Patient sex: F
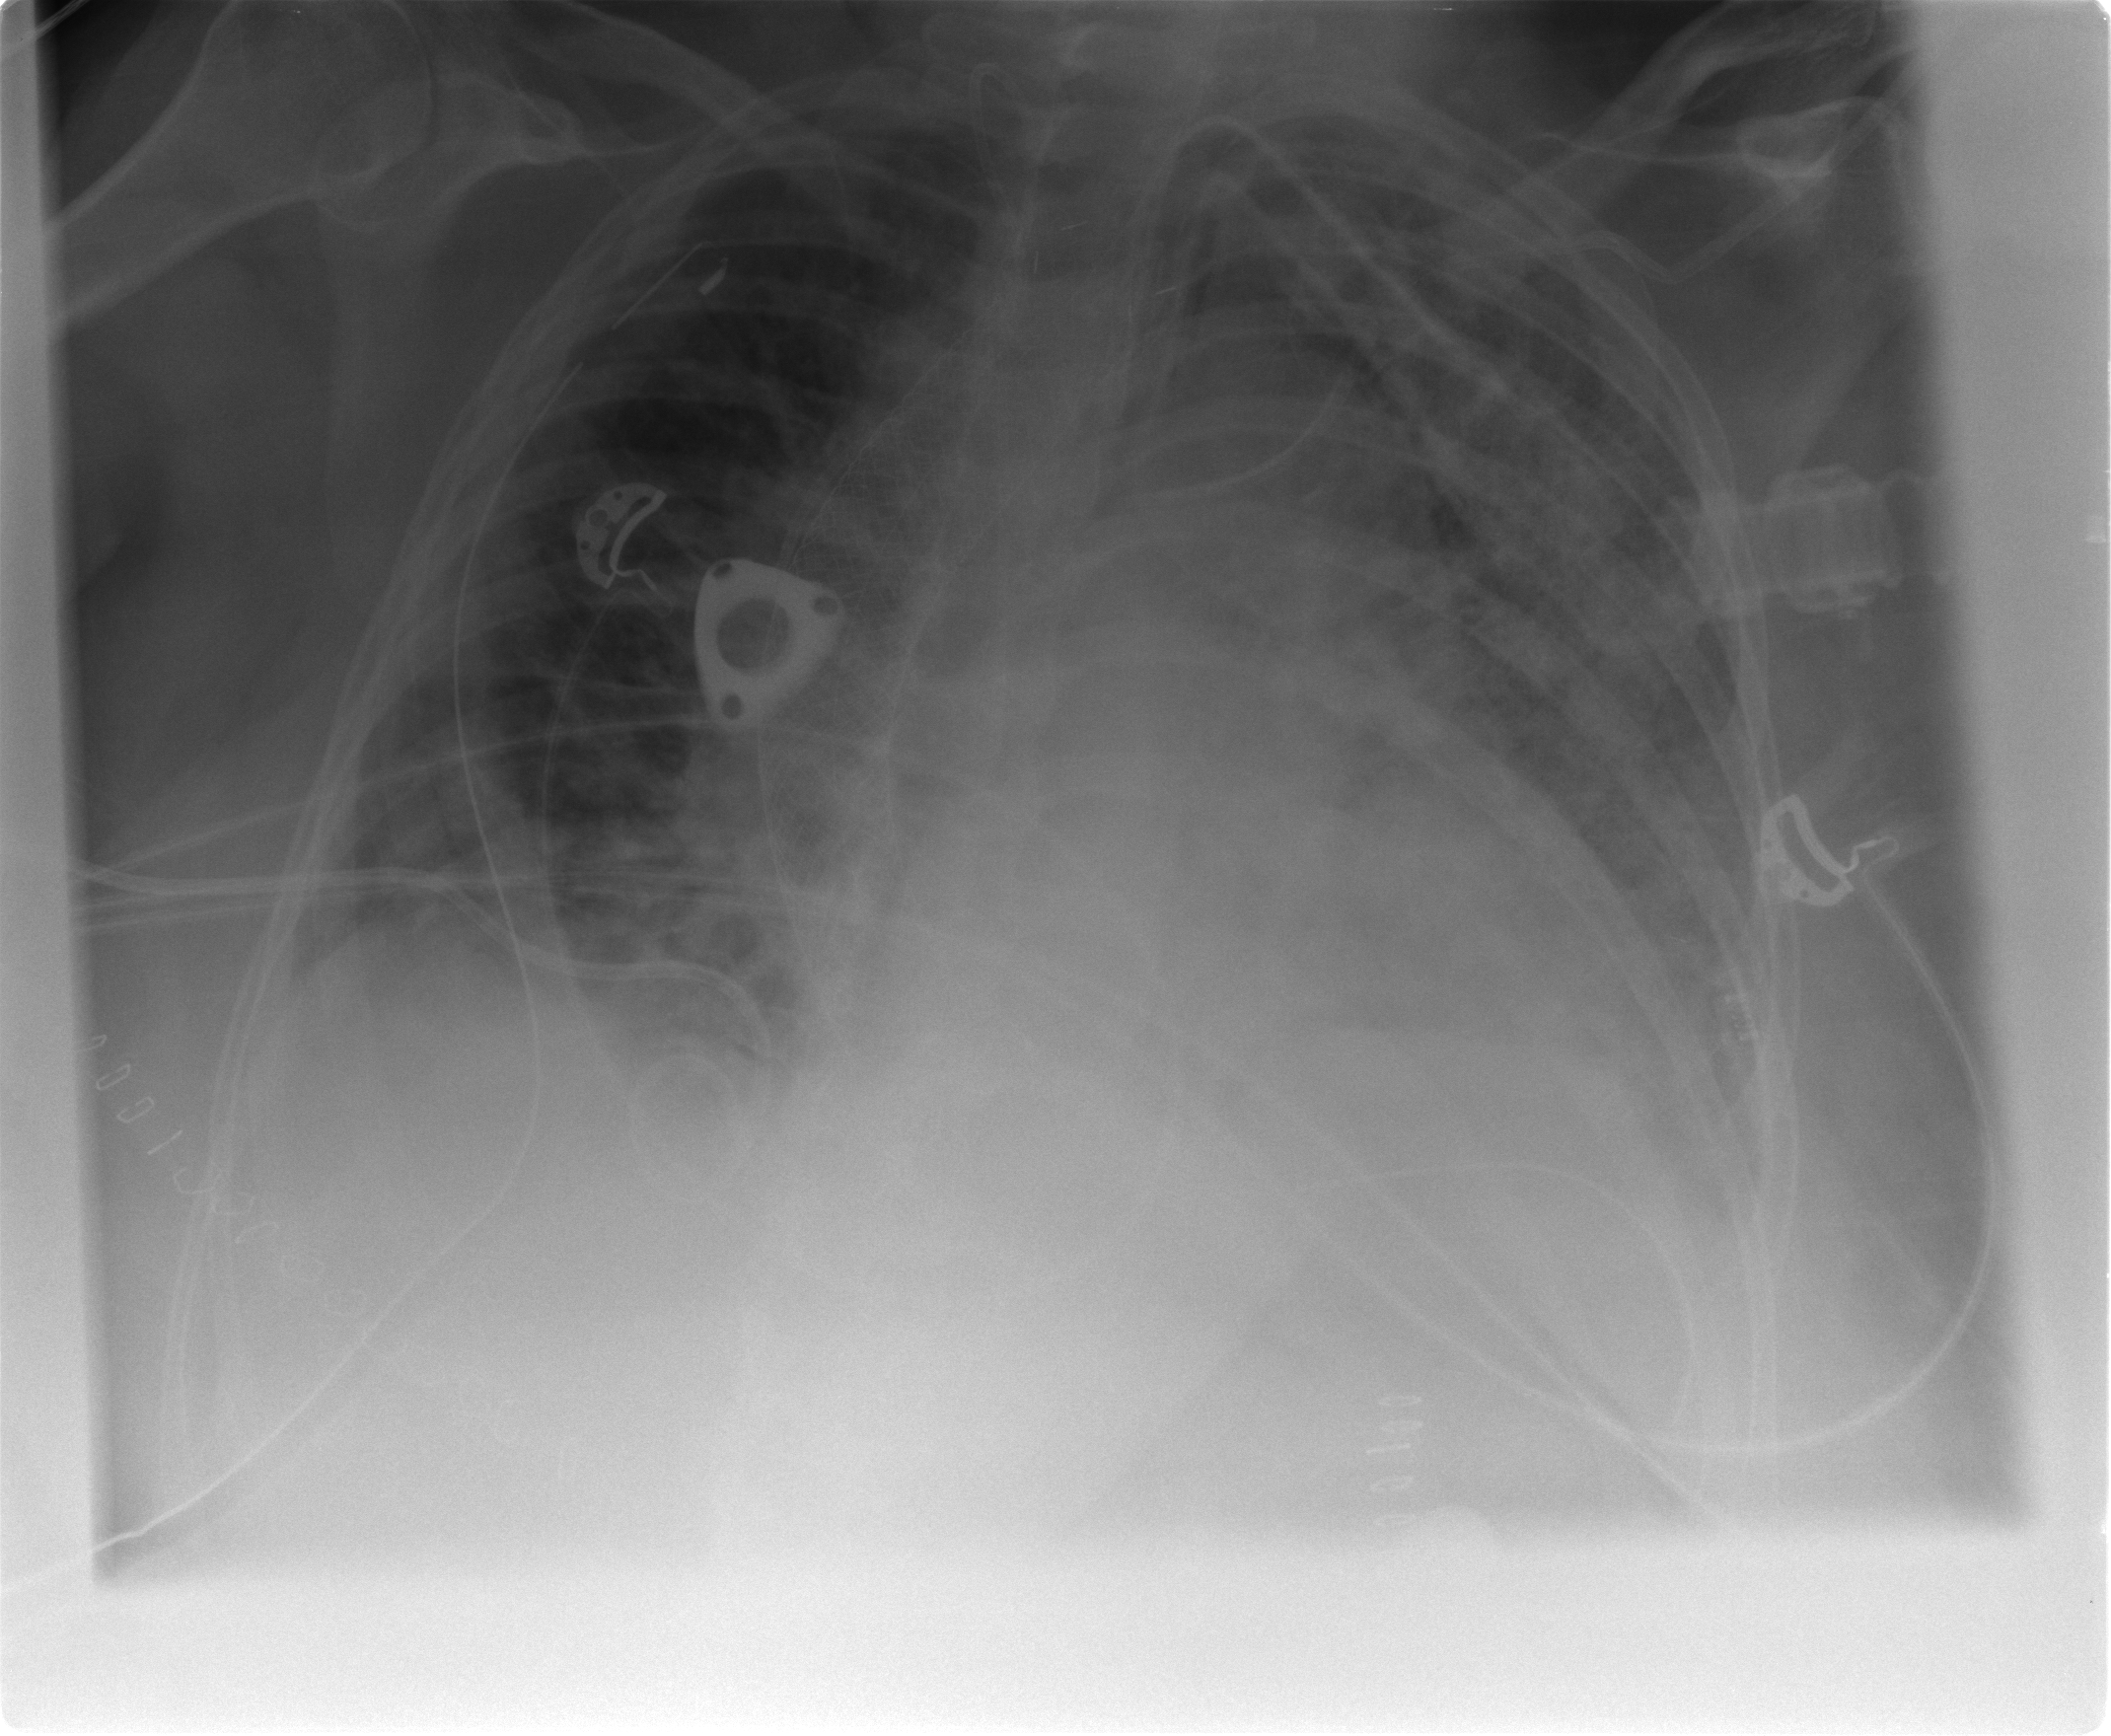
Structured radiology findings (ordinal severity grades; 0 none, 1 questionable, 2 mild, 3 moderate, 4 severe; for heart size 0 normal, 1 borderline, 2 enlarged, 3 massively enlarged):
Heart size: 2
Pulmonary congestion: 2
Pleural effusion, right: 2
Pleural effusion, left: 2
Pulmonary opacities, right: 1
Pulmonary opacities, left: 3
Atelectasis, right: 2
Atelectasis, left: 3